Interaction volume radius: 5 \u00c5
Interaction volume height: 50 \u00c5
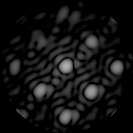
Disorder parameter: 0.07967